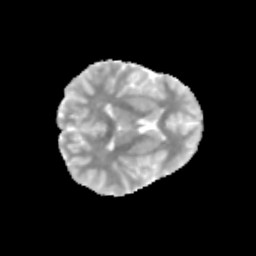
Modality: MD
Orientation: axial
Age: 10
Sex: male
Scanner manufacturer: siemens
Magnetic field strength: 3 T
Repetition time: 3.8 s
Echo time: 0.07 s